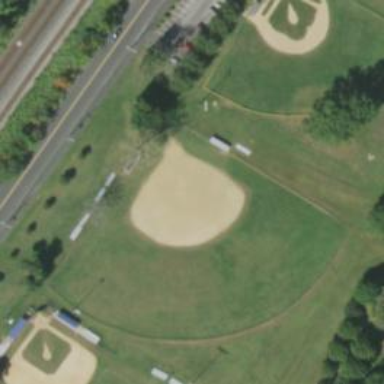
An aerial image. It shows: Baseball pitch for leisure land.